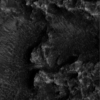
Label: not_dusty